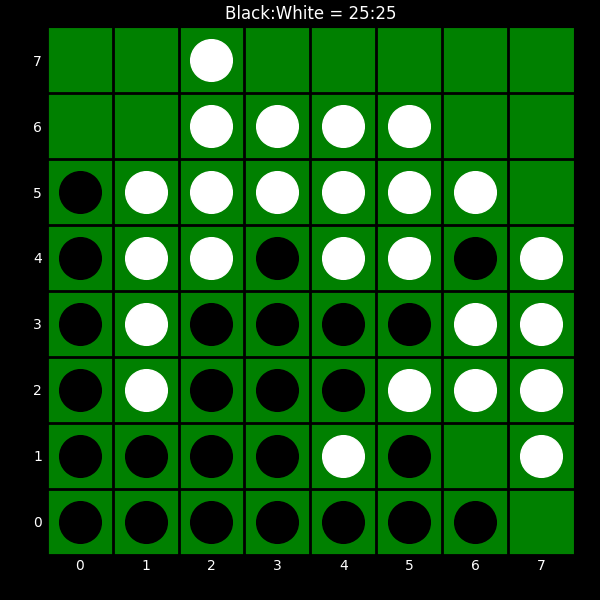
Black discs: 25
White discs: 25